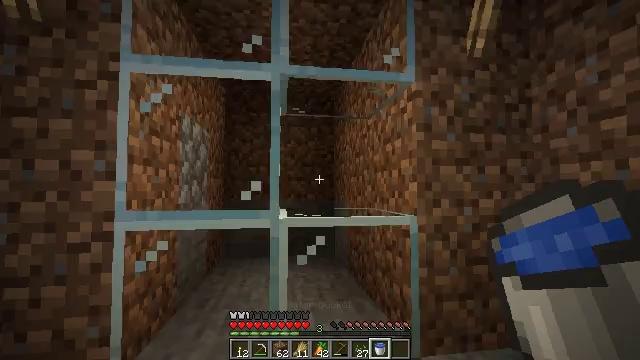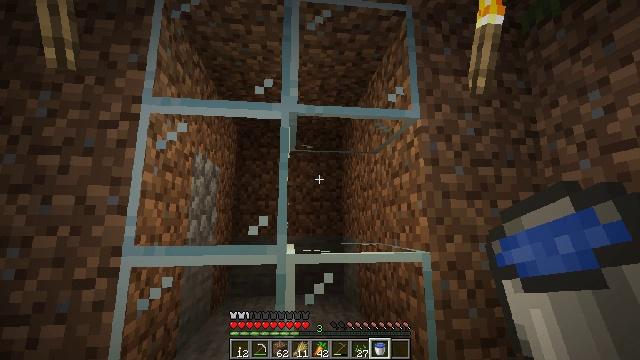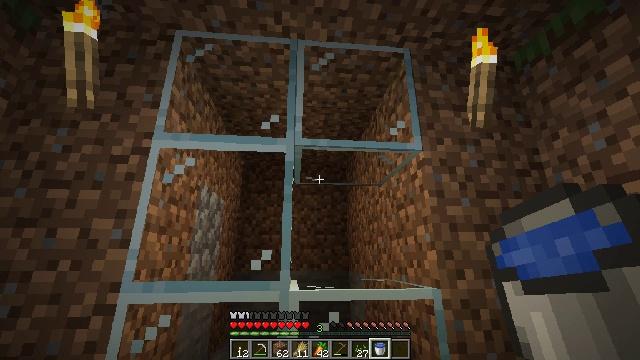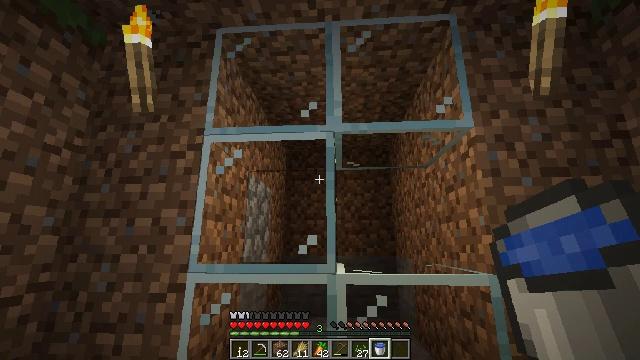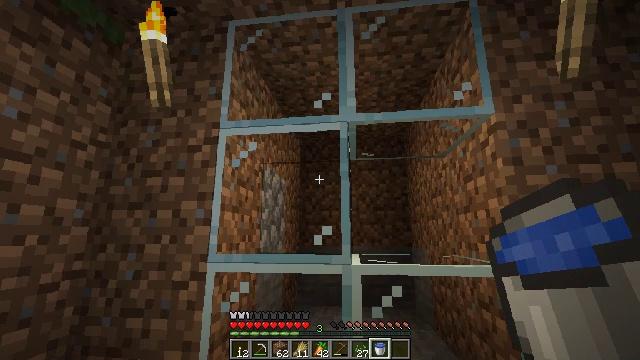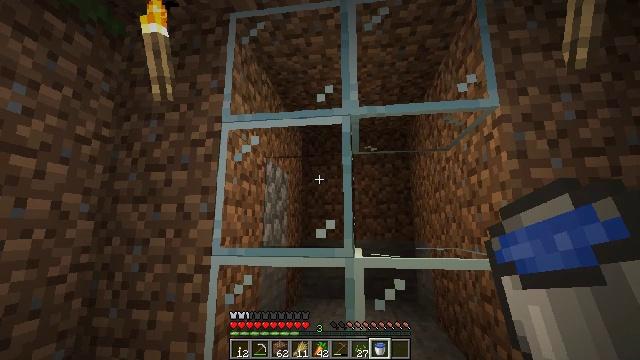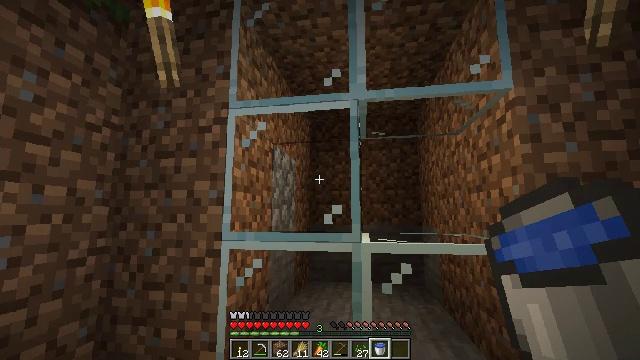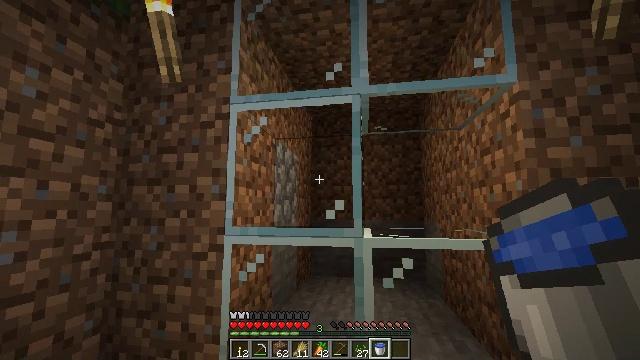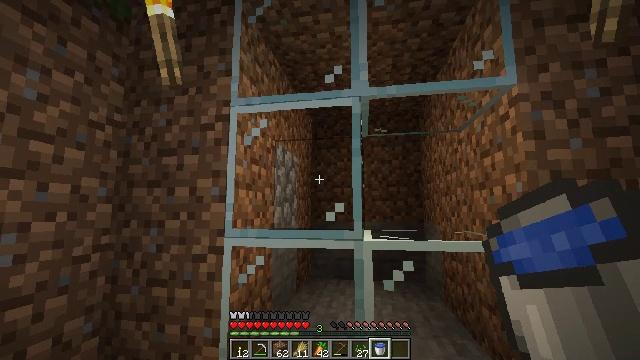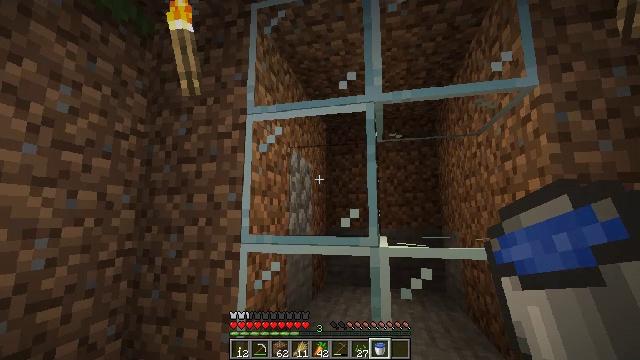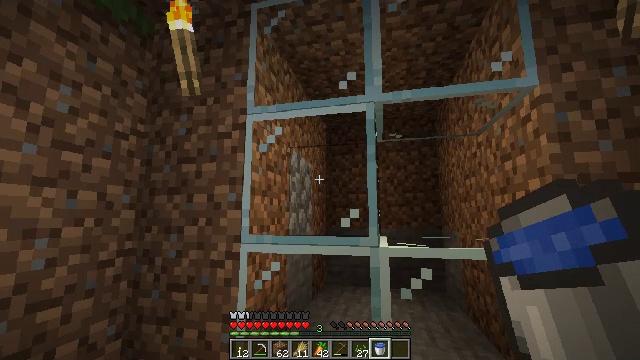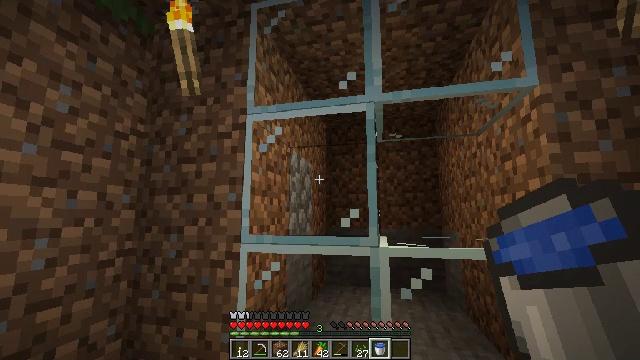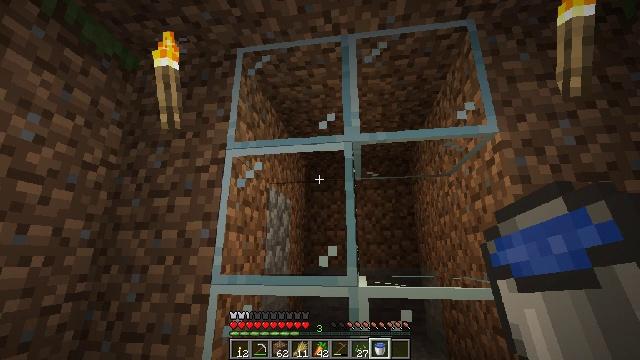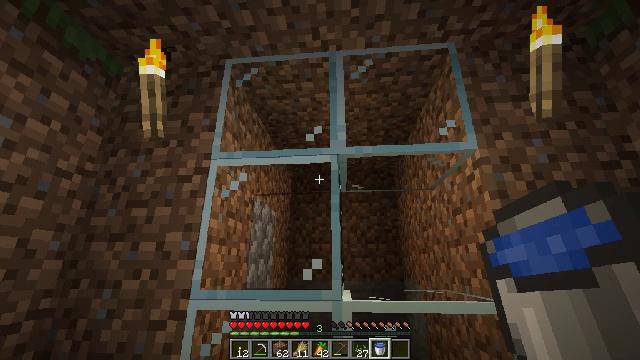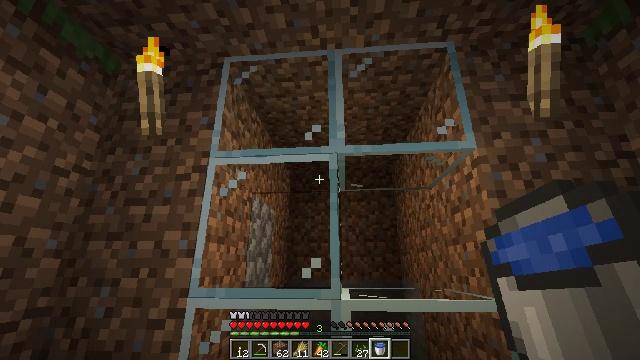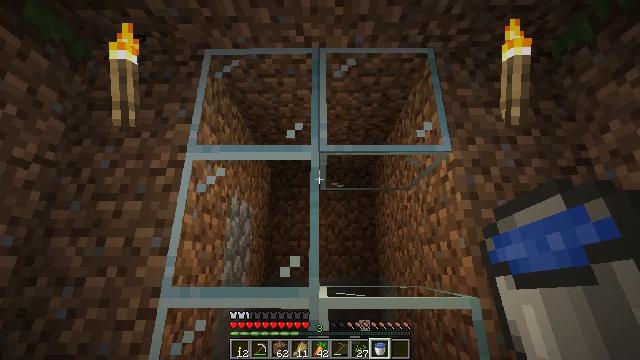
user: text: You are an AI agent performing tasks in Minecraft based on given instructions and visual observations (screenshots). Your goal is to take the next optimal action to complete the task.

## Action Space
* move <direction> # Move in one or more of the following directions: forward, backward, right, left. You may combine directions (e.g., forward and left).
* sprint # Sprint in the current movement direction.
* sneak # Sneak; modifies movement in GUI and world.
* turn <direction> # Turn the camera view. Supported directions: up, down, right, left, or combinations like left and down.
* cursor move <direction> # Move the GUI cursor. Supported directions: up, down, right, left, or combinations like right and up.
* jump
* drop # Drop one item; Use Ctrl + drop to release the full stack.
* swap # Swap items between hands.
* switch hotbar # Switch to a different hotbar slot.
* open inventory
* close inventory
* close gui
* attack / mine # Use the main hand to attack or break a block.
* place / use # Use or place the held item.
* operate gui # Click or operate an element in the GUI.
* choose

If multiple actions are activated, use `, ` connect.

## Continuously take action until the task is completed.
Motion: motion action
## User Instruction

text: Remove the glass to use the space.
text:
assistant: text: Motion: no_op
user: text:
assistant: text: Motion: turn left and up
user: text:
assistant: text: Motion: turn left and down
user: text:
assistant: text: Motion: turn left and down
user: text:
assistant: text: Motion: turn down
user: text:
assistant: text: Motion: turn left and down
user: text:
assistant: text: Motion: turn down
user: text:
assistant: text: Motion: no_op
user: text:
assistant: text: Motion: turn left and up
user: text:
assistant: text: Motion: no_op
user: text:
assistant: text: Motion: no_op
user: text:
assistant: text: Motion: turn right and up
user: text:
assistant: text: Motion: turn right and up
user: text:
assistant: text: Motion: no_op
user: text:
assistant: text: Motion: turn right
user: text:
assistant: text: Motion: turn right and down
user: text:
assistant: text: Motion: no_op
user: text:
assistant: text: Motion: no_op
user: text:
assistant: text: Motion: no_op
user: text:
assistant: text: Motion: turn left and down
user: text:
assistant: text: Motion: no_op
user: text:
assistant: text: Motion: no_op
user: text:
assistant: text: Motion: no_op
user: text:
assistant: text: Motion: no_op
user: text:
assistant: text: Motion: no_op
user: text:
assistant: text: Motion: no_op
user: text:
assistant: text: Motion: no_op
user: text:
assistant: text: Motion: no_op
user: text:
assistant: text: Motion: no_op
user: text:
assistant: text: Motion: no_op